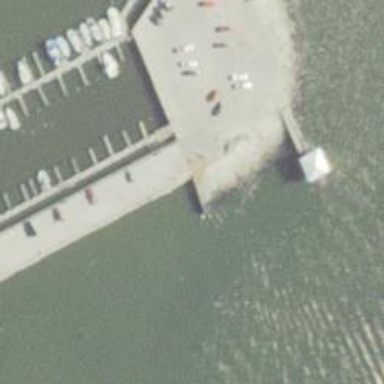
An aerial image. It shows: Dock by the waterway.